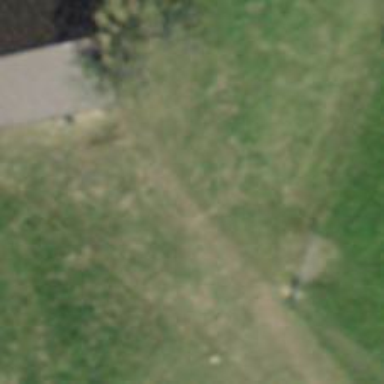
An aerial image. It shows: Grassy path.